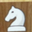
Piece: wN